Question: I'm talking about your standard:
'''
<select>
<option>blah blah</option>
<option>blah bl</option>
</select>
'''
my problem is, for the dataset I must include in this dropdown, I've got a few outliers:

That's a distribution graph of the total occurrences (y-axis) of all character counts (x-axis) for the strings in the dropdown.
The average is only ~18.5 characters, but accommodating the 101 char string forces me to use a really small font.
Is there a way to wrap text inside a '<option></option>' ? I tried just dropping a '<br />' inside the middle of the string and that didn't validate.
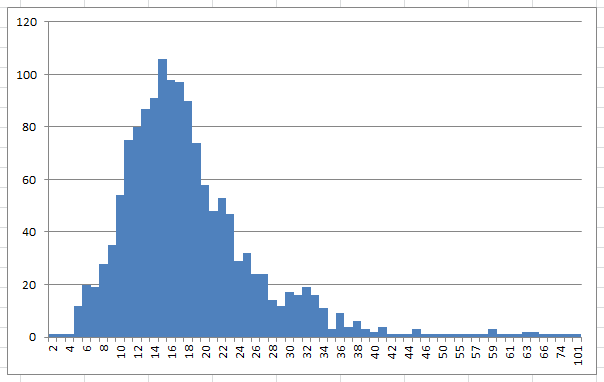
Answer: In general, native '<select>' and '<option>' form controls offer very little control over how they can be styled, especially if cross-browser compatibility is a concern. If you want to be able to control things much better, your best bet is to have everything in a normal '<select>' box (for accessibility) and then to override it with a select box using JavaScript. I've had to do this in the past and the jQuery UI library worked well for me.
In your case, one possible UI that might would (if you go the JavaScript replace route) would be to use an ellipsis on the long elements, but then show their full text on 'mouseover' and 'focus' (it's early, so these might not be the correct events, but you get the idea).
Once you have JavaScript controlling a fake select box, there's really no end to what you can do for the UI behavior, but ultimately, if you need control, native form controls usually don't cut it.